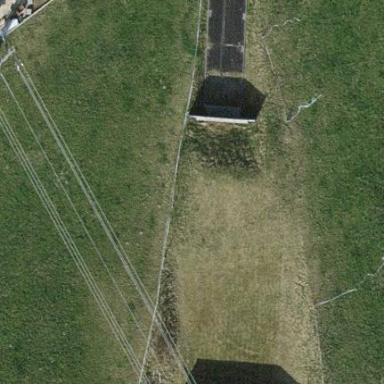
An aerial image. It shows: Military shooting range on pitch.